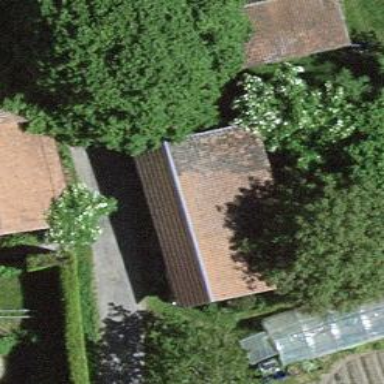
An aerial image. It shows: Shed.